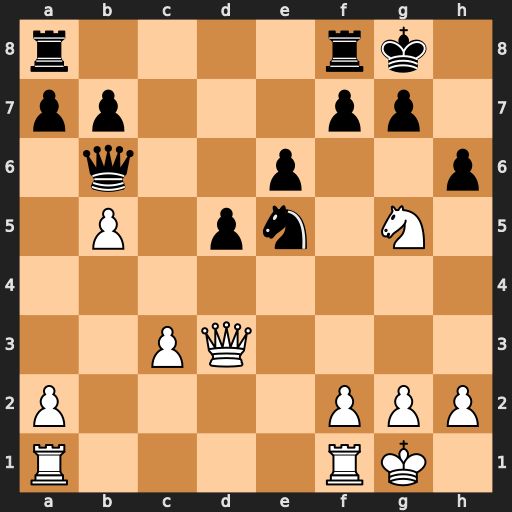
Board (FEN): r4rk1/pp3pp1/1q2p2p/1P1pn1N1/8/2PQ4/P4PPP/R4RK1
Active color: w
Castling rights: -
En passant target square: -
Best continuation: Qh7#